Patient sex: M
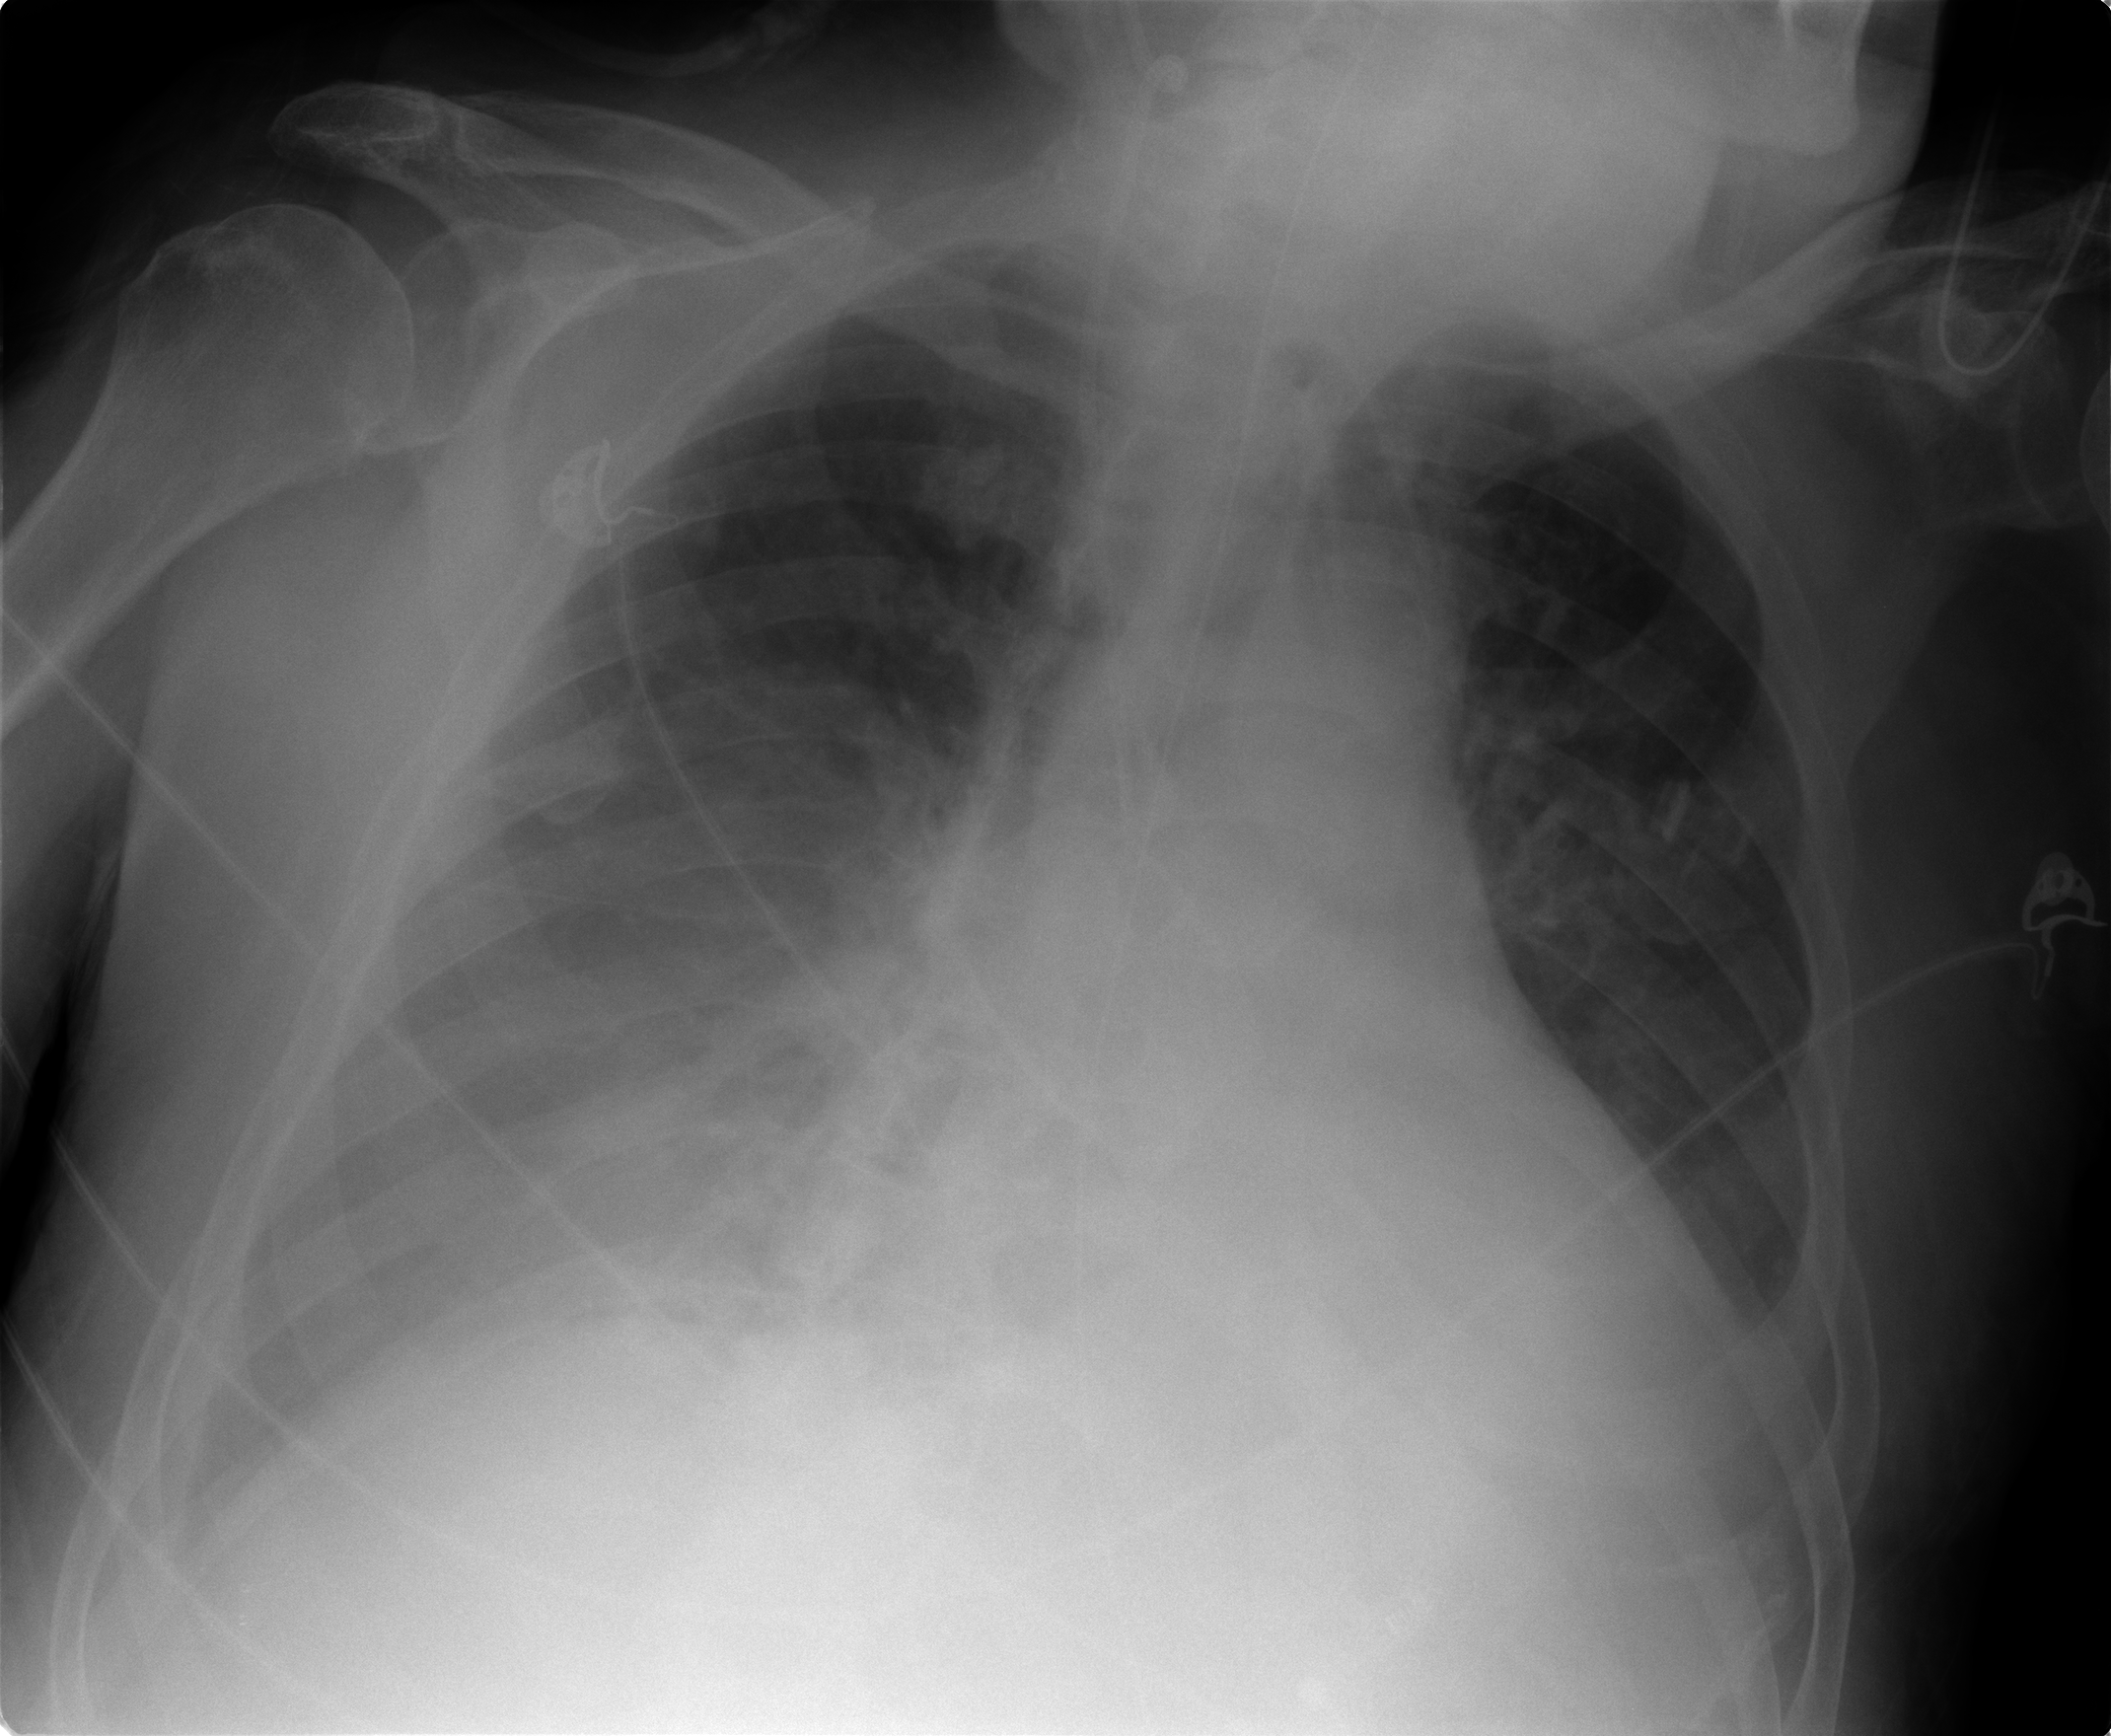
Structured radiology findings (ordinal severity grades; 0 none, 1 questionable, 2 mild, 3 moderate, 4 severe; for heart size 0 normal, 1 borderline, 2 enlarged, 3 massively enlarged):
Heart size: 1
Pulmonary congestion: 2
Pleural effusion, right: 3
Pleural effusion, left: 2
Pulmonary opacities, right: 0
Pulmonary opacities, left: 0
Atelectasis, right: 2
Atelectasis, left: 2